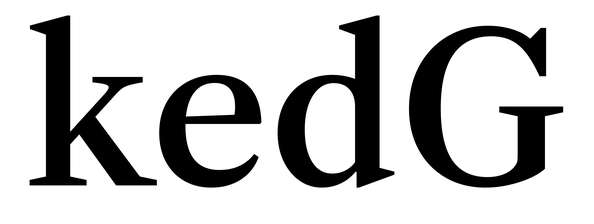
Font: LibreCaslonText_Medium